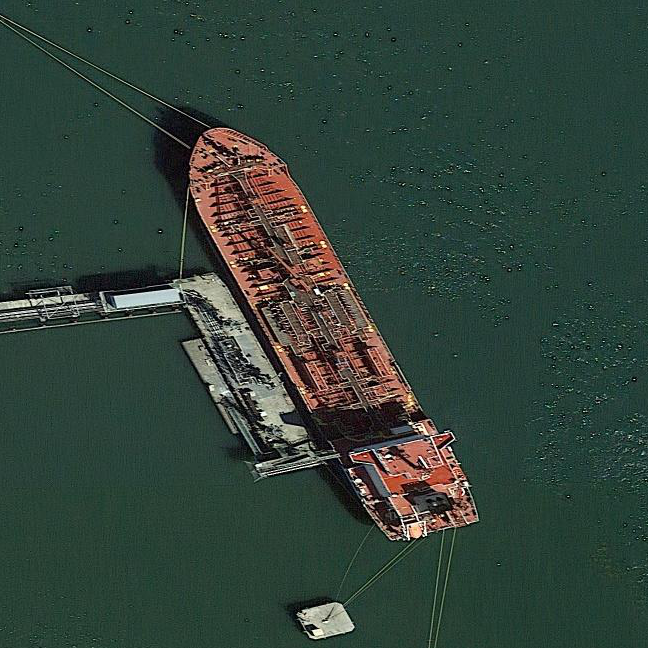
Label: civil